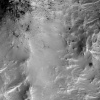
Atmospheric dust classification: not_dusty